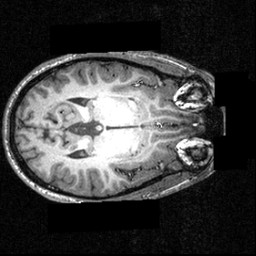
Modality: T1w
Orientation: axial
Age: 24
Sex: male
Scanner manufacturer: siemens
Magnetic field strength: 3.951 T
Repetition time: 1.5 s
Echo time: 0.00335 s